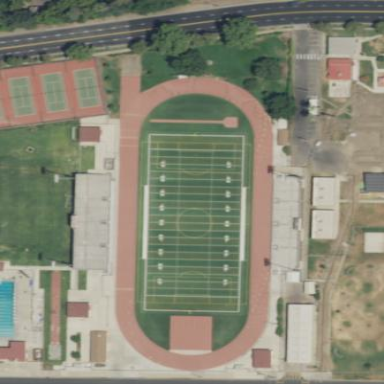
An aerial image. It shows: American football pitch for leisure and sport activities.